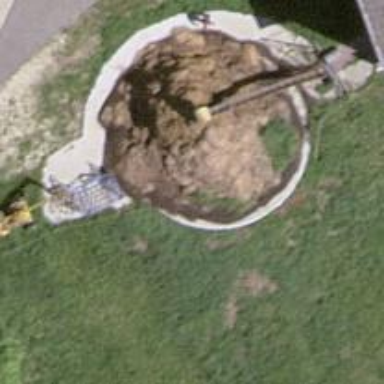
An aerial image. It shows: Slurry tank building.